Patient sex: M
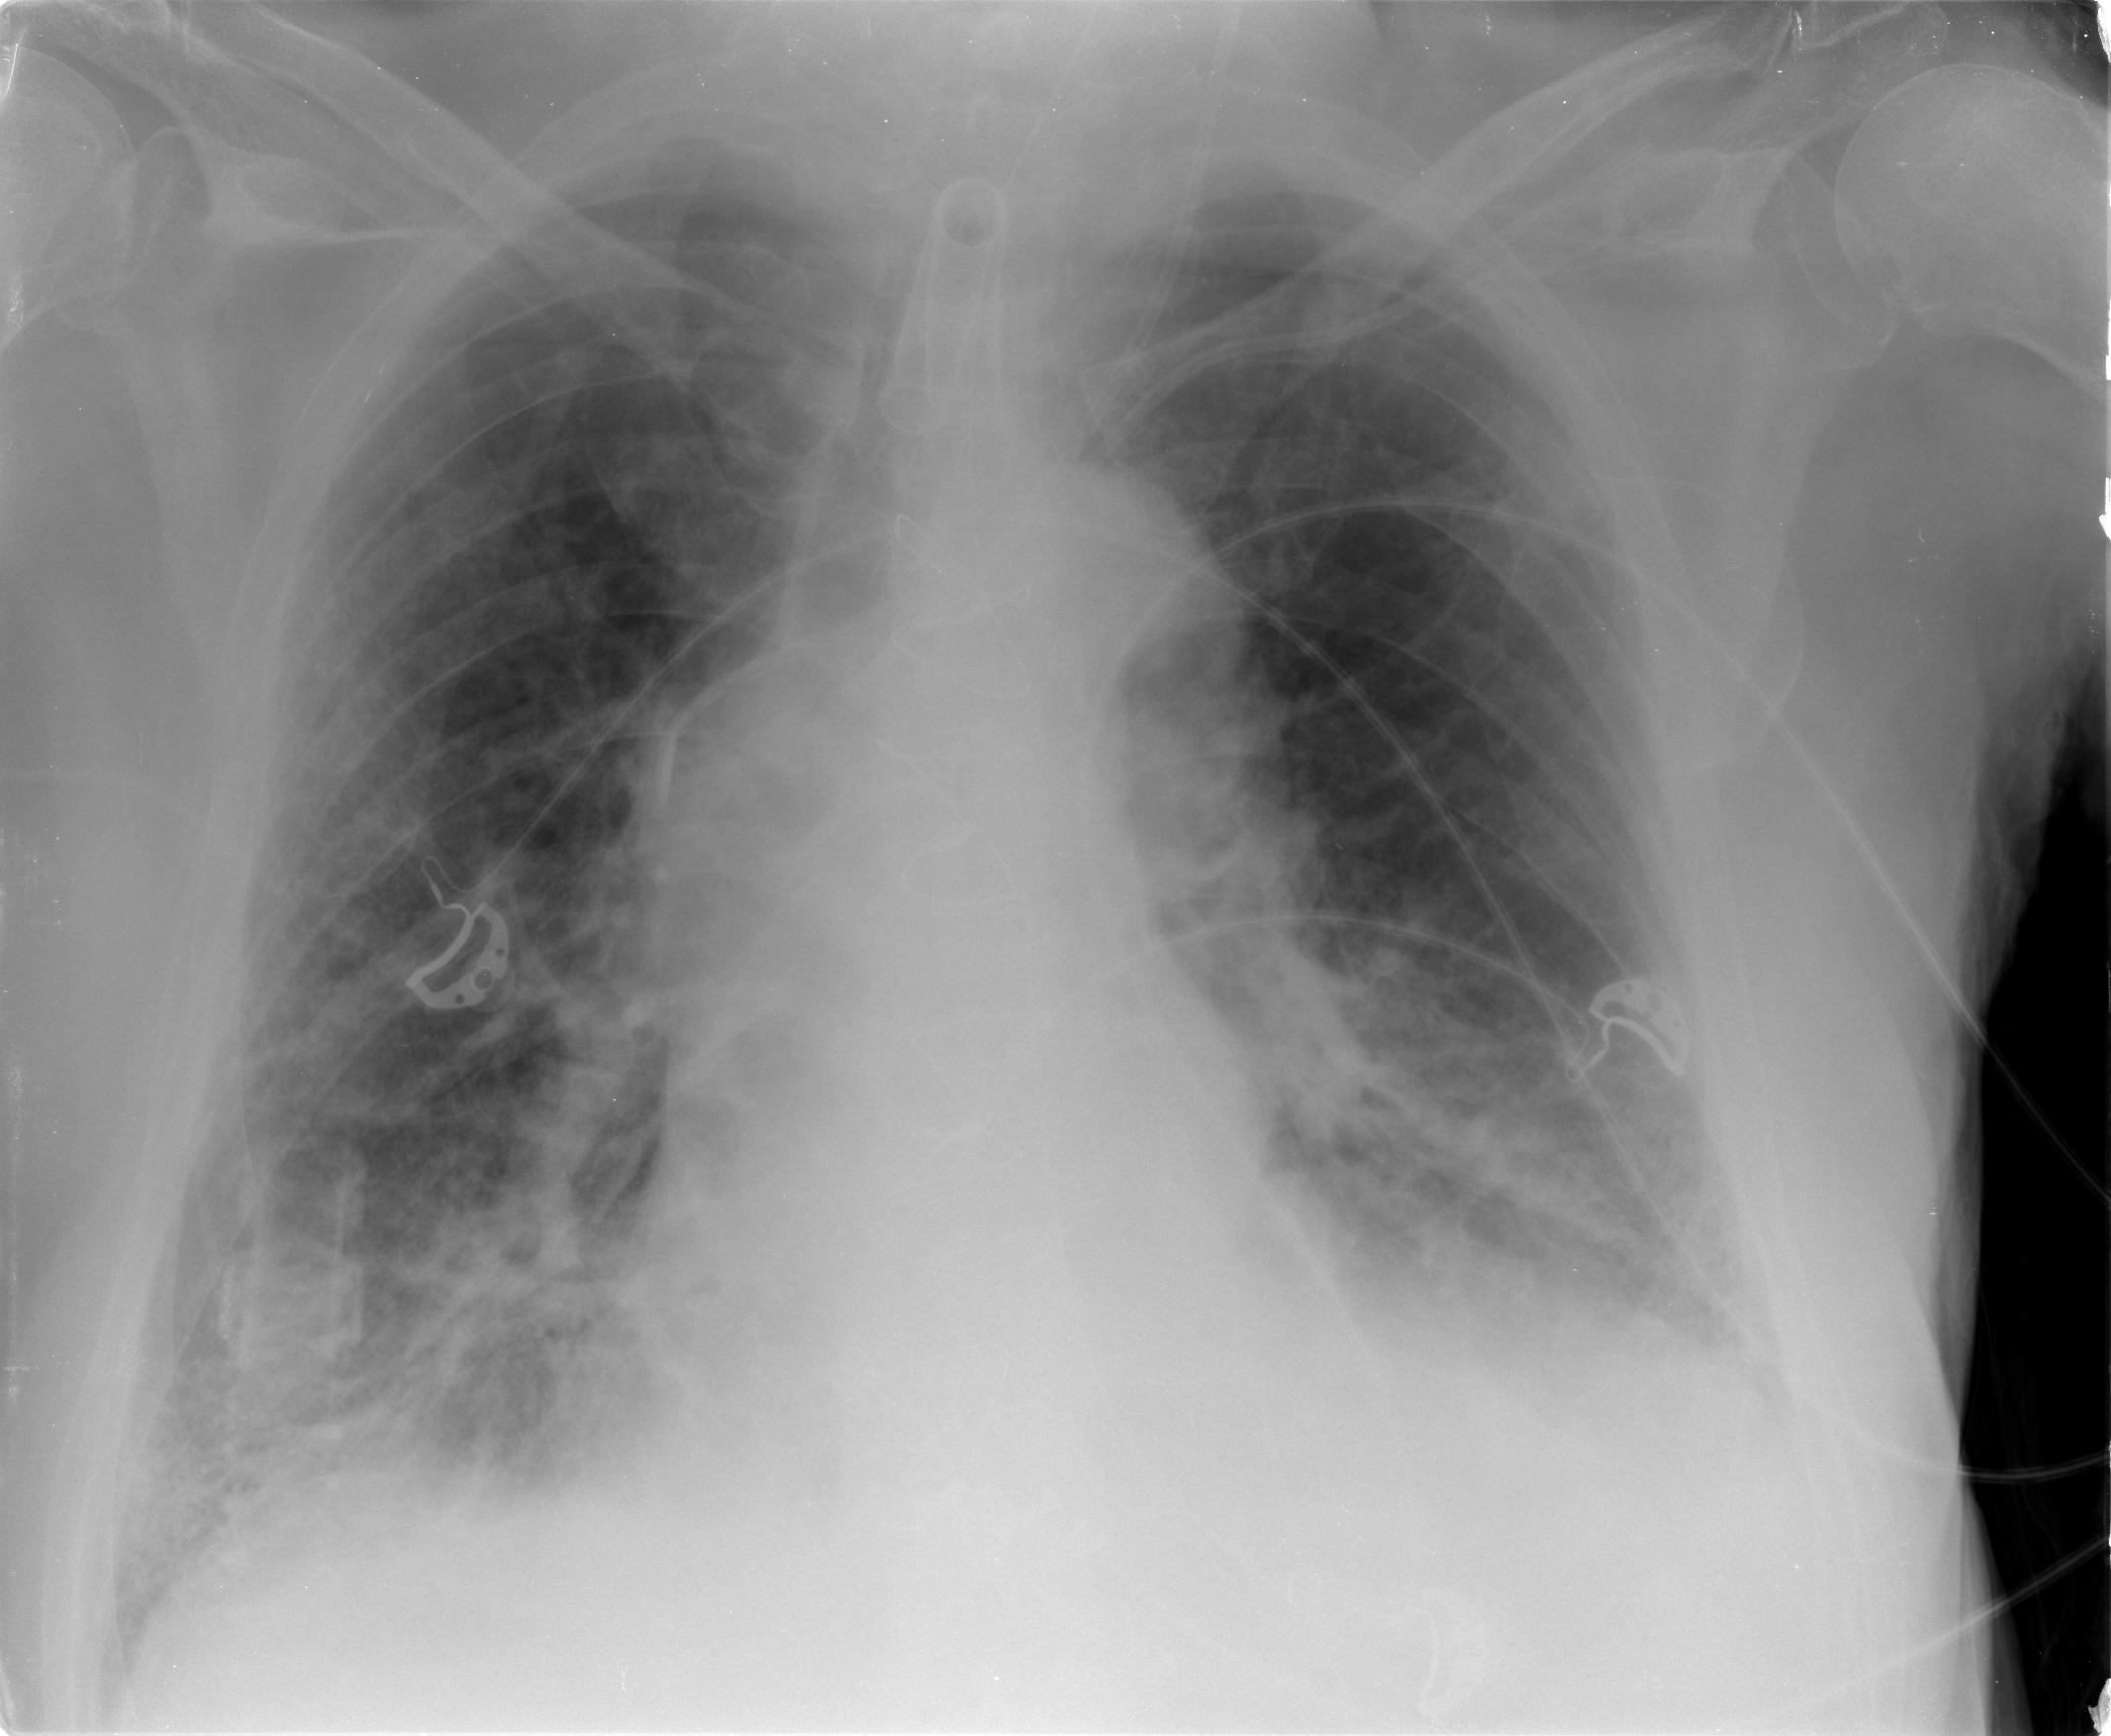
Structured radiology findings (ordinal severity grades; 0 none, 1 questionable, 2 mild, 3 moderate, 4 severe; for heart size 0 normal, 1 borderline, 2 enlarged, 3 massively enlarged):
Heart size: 1
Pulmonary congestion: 2
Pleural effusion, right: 2
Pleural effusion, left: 2
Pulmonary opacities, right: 2
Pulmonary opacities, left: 3
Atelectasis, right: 2
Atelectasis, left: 2